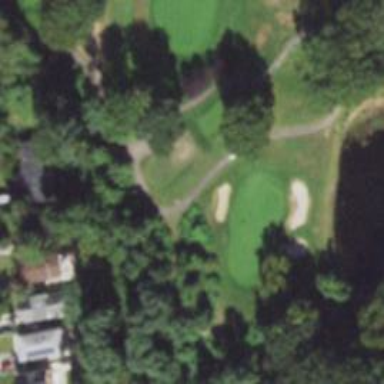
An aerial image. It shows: Golf hole.